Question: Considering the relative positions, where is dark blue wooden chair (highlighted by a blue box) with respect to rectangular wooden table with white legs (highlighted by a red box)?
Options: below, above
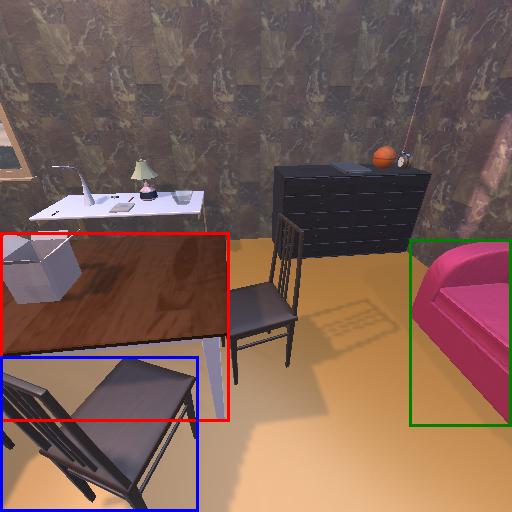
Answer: below